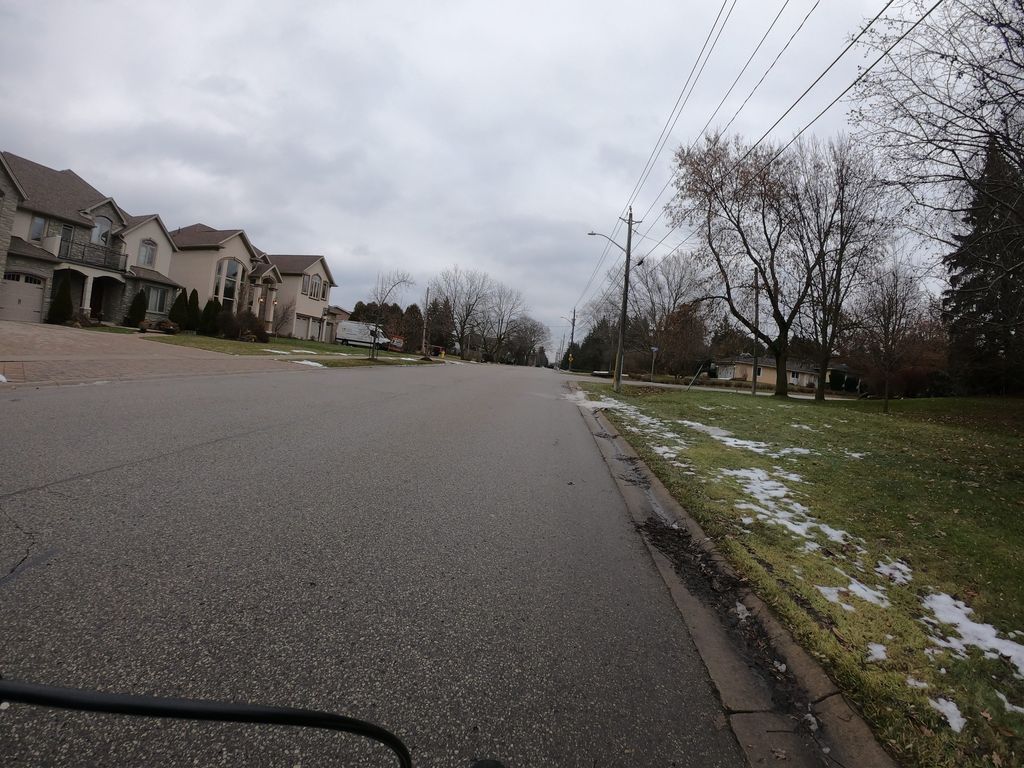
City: kitchener-waterloo